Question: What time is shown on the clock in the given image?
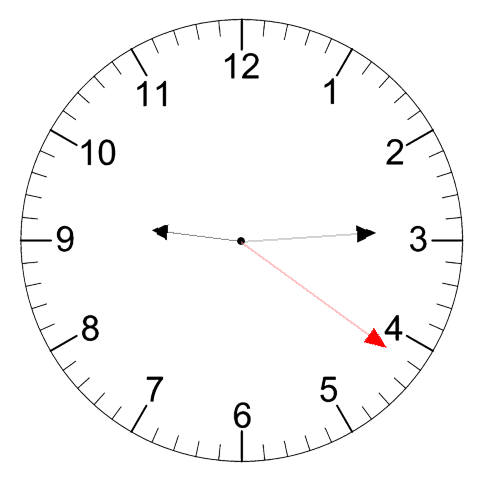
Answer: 09:14:21